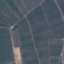
Label: PermanentCrop